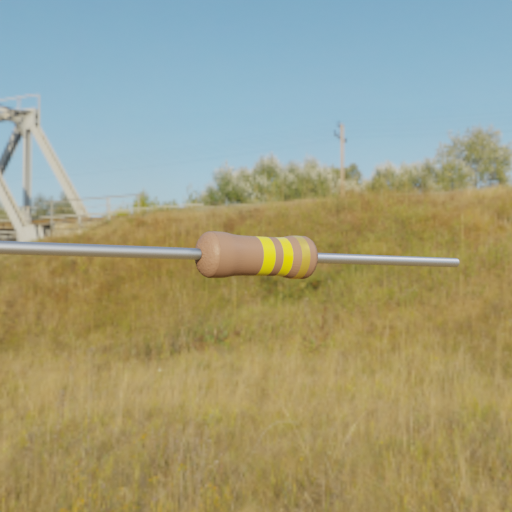
Resistor colour bands (in order): yellow, yellow, gold